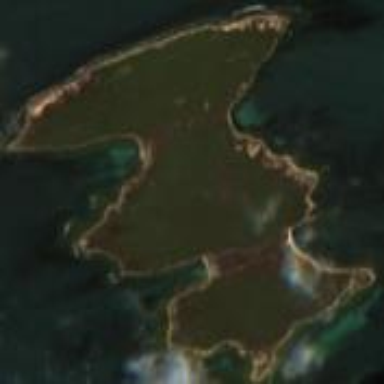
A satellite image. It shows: Island with natural coastline.